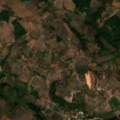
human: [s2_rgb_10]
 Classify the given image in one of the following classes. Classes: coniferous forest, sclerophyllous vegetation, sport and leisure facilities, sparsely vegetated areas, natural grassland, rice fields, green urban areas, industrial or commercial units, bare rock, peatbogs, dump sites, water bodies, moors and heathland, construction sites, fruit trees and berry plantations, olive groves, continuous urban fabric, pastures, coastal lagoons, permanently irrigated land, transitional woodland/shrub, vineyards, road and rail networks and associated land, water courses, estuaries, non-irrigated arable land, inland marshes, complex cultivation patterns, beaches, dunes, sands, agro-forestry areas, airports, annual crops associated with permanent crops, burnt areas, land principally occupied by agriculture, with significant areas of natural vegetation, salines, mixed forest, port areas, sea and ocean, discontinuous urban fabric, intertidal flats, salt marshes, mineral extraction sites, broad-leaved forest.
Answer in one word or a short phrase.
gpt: complex cultivation patterns, land principally occupied by agriculture, with significant areas of natural vegetation, broad-leaved forest